Interaction volume radius: 10 \u00c5
Interaction volume height: 20 \u00c5
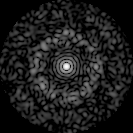
Disorder parameter: 0.8446